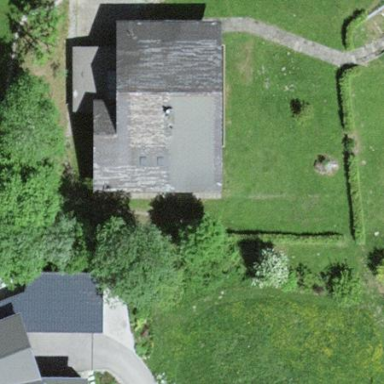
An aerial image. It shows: Simple and straightforward house.